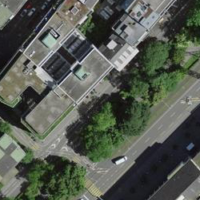
EUNIS habitat code: 57
Species observed at this site:
Corvus corone
Passer domesticus
Cyanistes caeruleus
Columba livia